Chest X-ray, PA view. Patient: 47 years old, sex M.
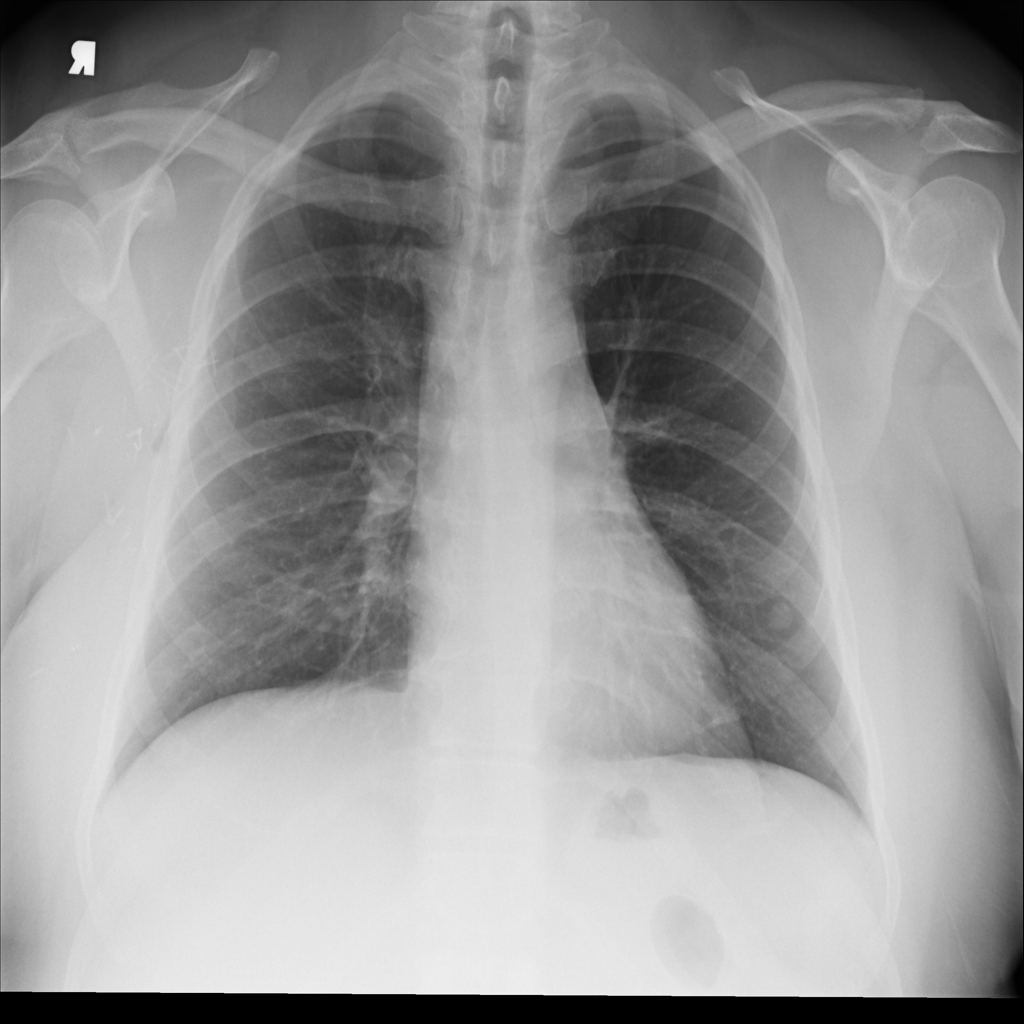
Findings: Nodule